Question: I have an image floated on the right of my text, but I'd also like to have a "notice" div along with the text. The problem is that the notice div gets stretched behind the float. The text still gets the proper margin. As far as I've found out, this is the intended behavior, but I'm hoping for a workaround.

I'd like the yellow box to shrink so it doesn't go behind the picture.
The notice box has: 'padding:5px; margin-bottom:3px; background-color:#FFFFE8; border:1px dotted #550; border-radius:5px;'
And the picture div has: 'float:right; position:relative; border:1px solid #528a56; border-radius:5px; padding:5px; background:#FFF; margin:5px;'
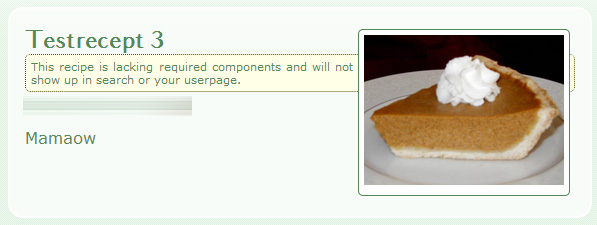
Answer: try:
'''
overflow:hidden
'''
on the notice box.